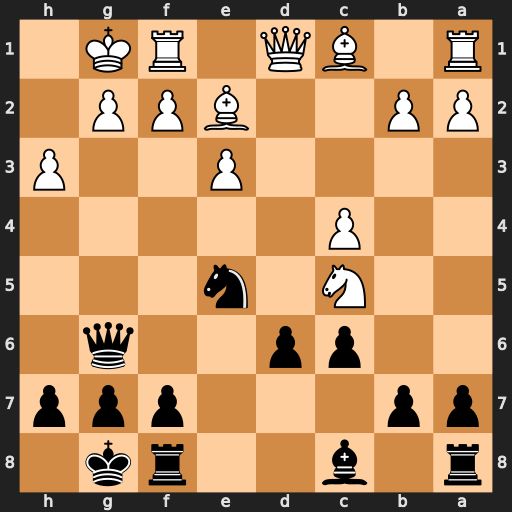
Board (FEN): r1b2rk1/pp3ppp/2pp2q1/2N1n3/2P5/4P2P/PP2BPP1/R1BQ1RK1
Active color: b
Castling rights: -
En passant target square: -
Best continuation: Bxh3 Bf3 dxc5